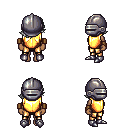
a pixel art fantasy rpg character, female body template, human, dark skin, gold chest armor, gold greaves, white swoop hairstyle, metal helm, leather bracers, metal boots, four views (front, back, left, right), 2x2 character sprite sheet, small pixel art, hard edges, no anti-aliasing